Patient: sex M, age 81
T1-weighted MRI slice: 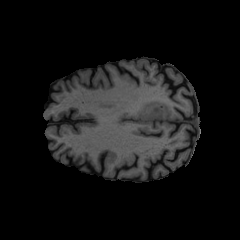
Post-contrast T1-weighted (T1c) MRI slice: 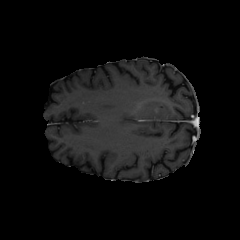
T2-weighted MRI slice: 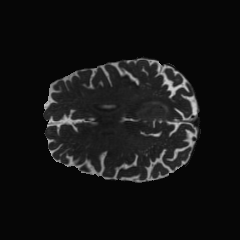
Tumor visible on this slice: yes
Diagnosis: Glioblastoma, IDH-wildtype
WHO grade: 4